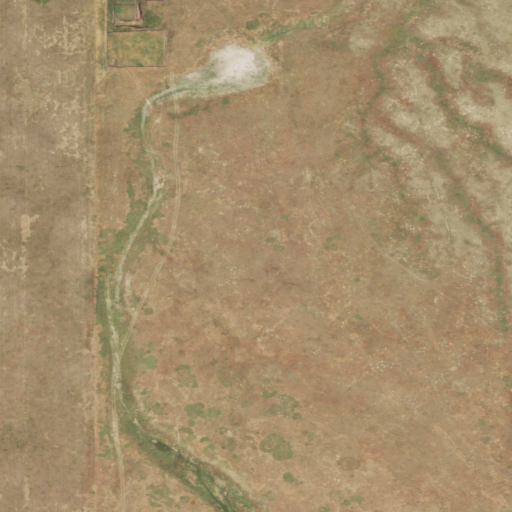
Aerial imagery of valley in Wyoming named McCompsey Canyon containing only grassland